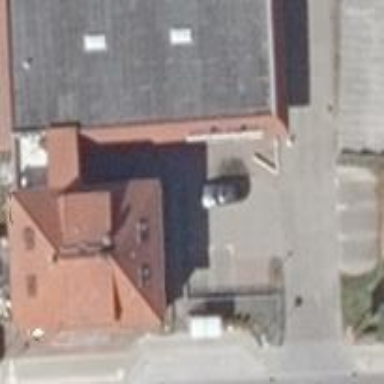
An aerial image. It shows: Commercial building.